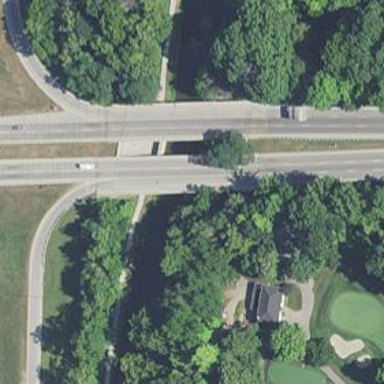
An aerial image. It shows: Primary link highway crossing bridge.